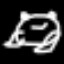
Label: frog